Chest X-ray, PA view. Patient: 66 years old, sex F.
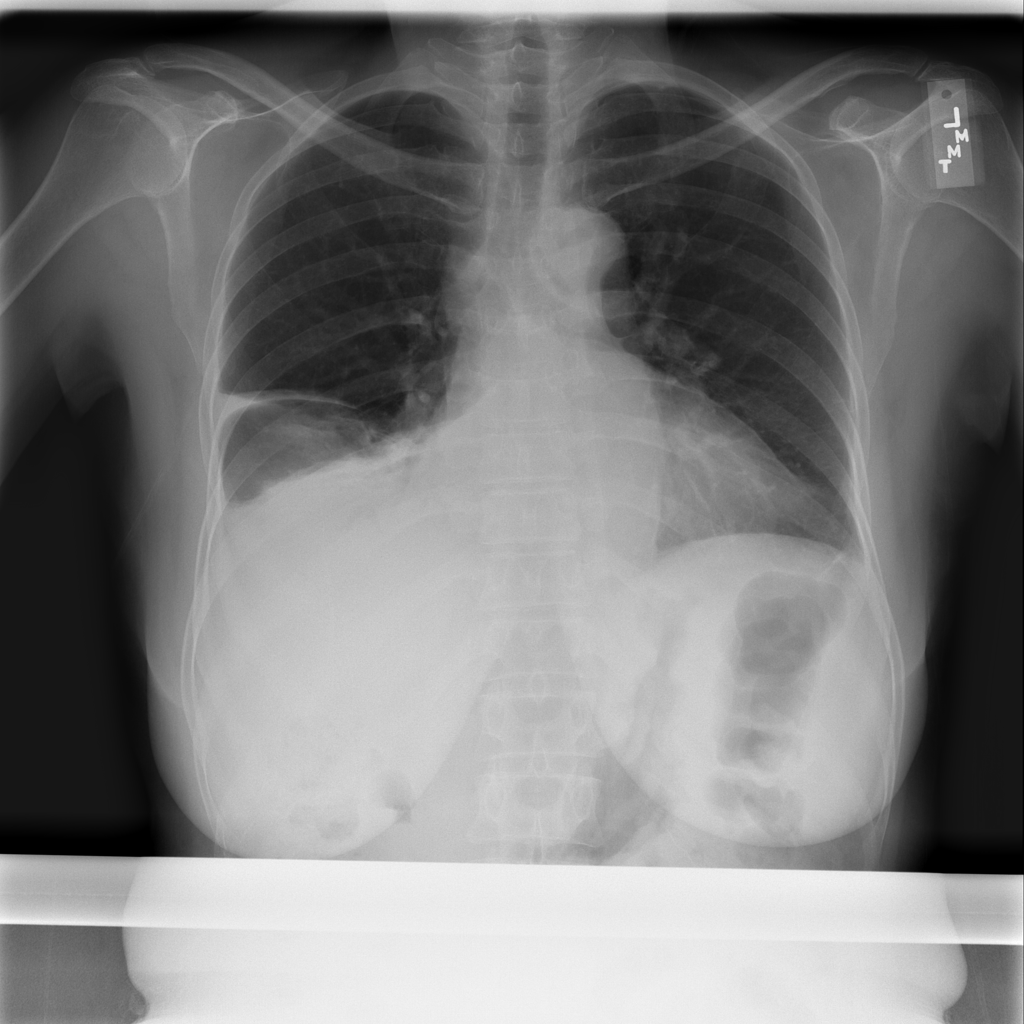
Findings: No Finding